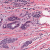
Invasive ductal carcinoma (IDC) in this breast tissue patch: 1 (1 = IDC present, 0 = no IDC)